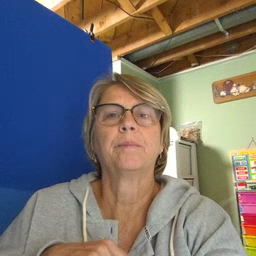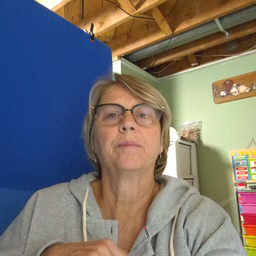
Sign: nap